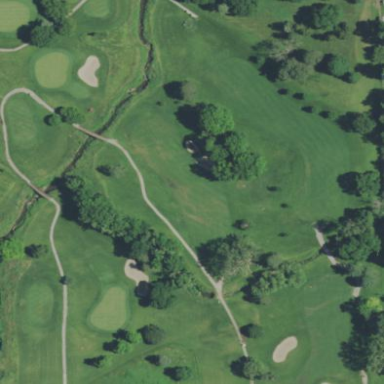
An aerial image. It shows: Grassy area designated as golf fairway.